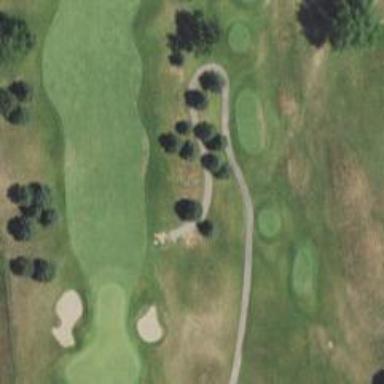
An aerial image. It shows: Service road designated as golf cart path.